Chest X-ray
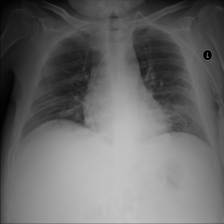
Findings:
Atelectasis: negative
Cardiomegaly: negative
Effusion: negative
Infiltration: positive
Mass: negative
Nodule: negative
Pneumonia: negative
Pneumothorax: negative
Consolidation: negative
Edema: negative
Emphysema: negative
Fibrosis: negative
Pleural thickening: negative
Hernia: negative